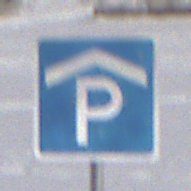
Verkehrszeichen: Parkhaus
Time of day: MorningAfternoon
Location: Outdoor (Nature)
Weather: PartlyCloudy
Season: Winter
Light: Natural